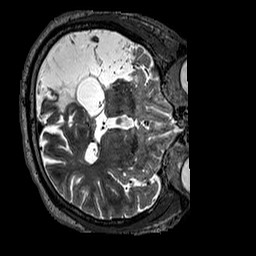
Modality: T2w
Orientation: axial
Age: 58
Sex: male
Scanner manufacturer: siemens
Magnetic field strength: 3 T
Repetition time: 3.2 s
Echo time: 0.567 s